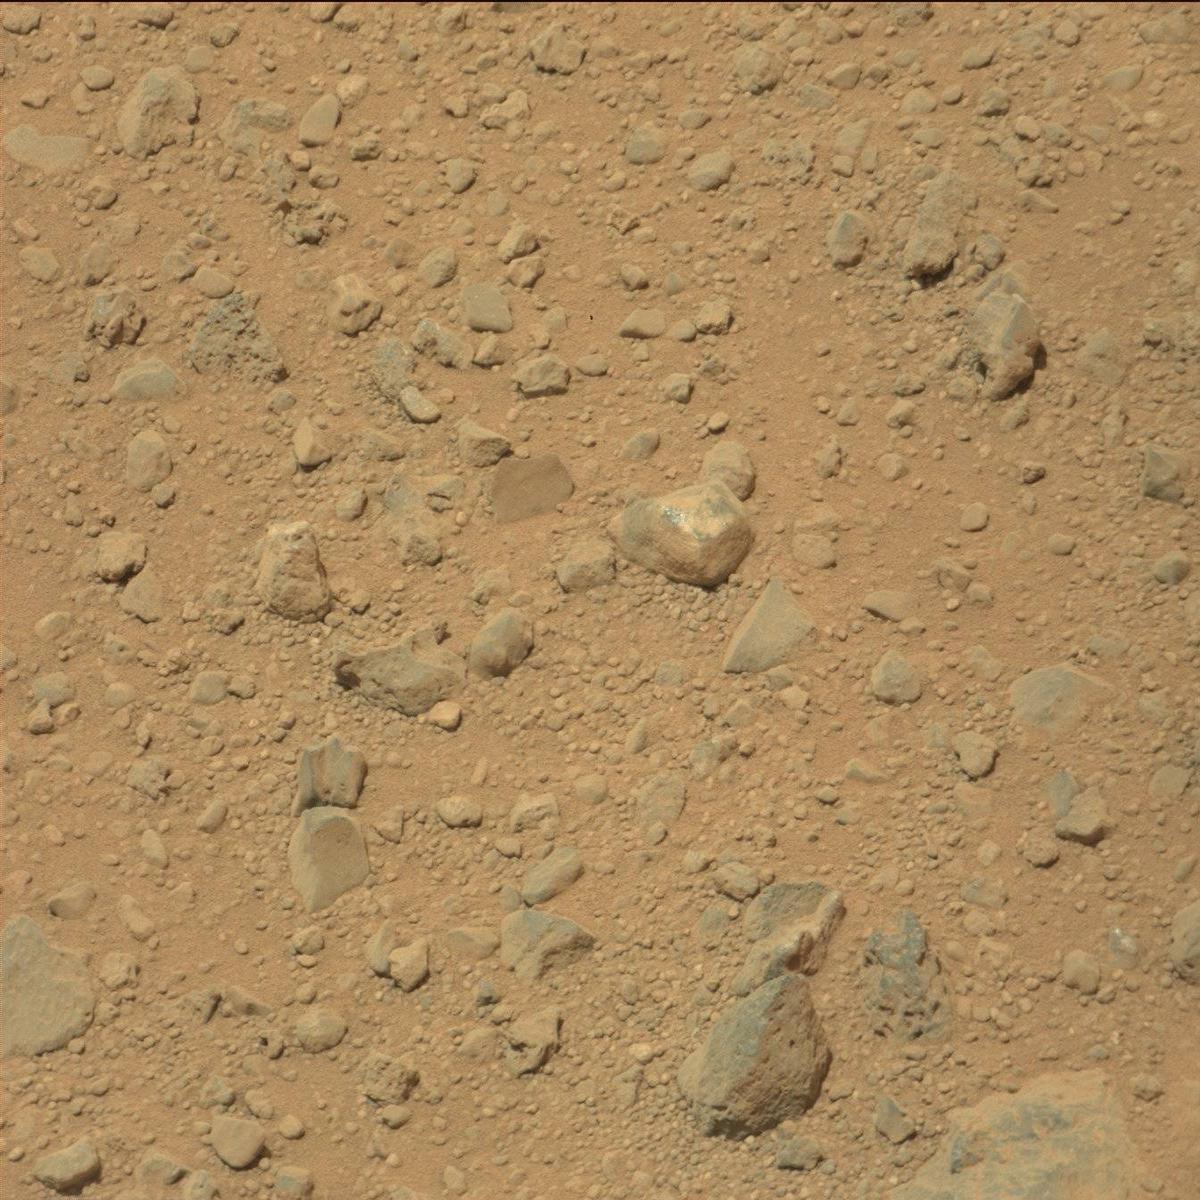
Terrain classes present: Bedrock, Rock, Sand / Soil